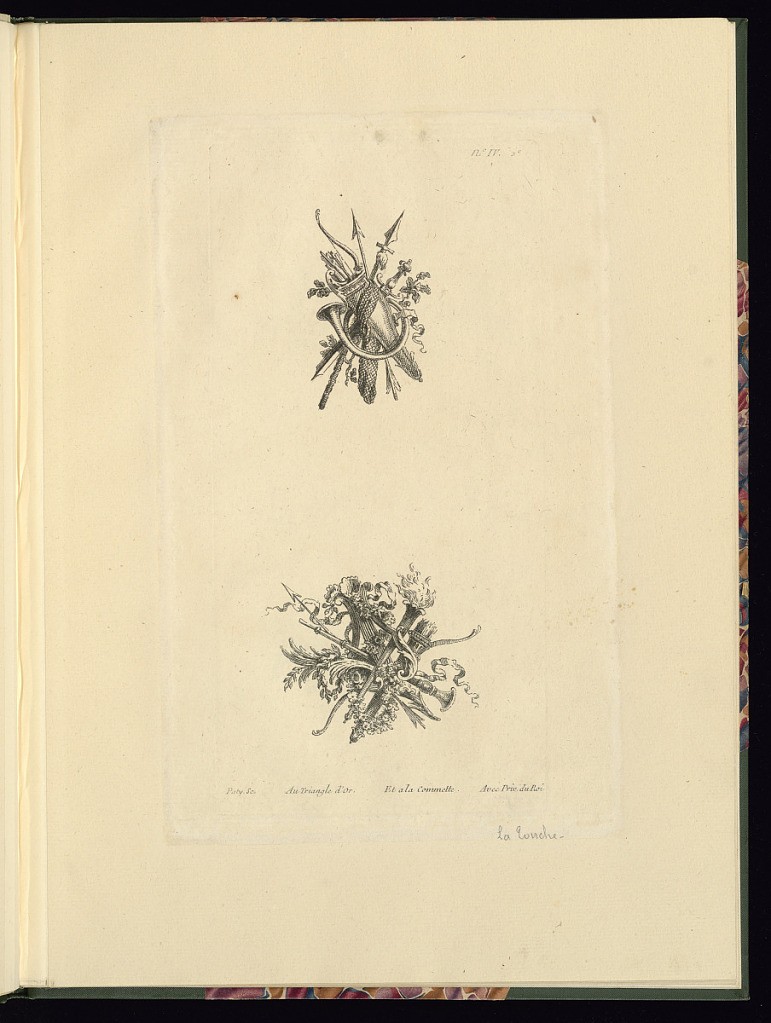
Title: Two Trophy Designs
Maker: Jacques Ignace de Latouche, French, 1694 – 1781
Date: ca. 1750
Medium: Etching and engraving on paper
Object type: Print
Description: Two ornamental trophy designs. The top includes a horn, net, spears, bow and quiver of arrows. The bottom includes a lyre, flaming torch, bow, quiver of arrows, scrolling leaves, foliage, and festoon of flowers. The plate is signed and numbered.